Aerial crown-view tile of a tropical tree (Barro Colorado Island, Panama), acquired 20250818:
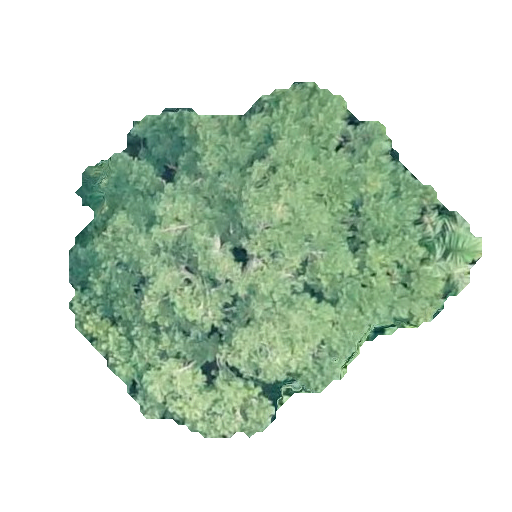
Species: Jacaranda copaia
GBIF accepted scientific name: Jacaranda copaia
Crown area: 138.737 m²